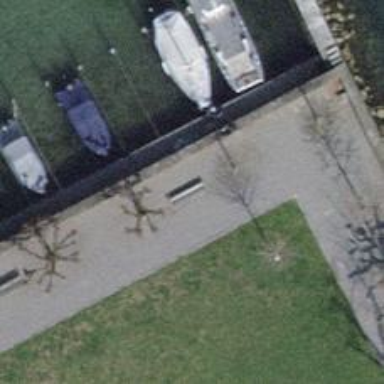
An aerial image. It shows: Bench.